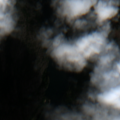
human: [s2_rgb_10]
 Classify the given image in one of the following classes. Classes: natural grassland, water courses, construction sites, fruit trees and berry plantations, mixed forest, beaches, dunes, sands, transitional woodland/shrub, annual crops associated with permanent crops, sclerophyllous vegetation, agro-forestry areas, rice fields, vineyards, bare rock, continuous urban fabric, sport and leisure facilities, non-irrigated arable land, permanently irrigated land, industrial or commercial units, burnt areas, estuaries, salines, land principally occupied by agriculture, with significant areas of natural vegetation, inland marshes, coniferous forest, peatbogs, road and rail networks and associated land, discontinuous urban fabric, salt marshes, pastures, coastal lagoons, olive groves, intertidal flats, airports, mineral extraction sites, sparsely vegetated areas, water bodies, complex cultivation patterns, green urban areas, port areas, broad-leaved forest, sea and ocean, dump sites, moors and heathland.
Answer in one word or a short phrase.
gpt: mixed forest, bare rock, sea and ocean